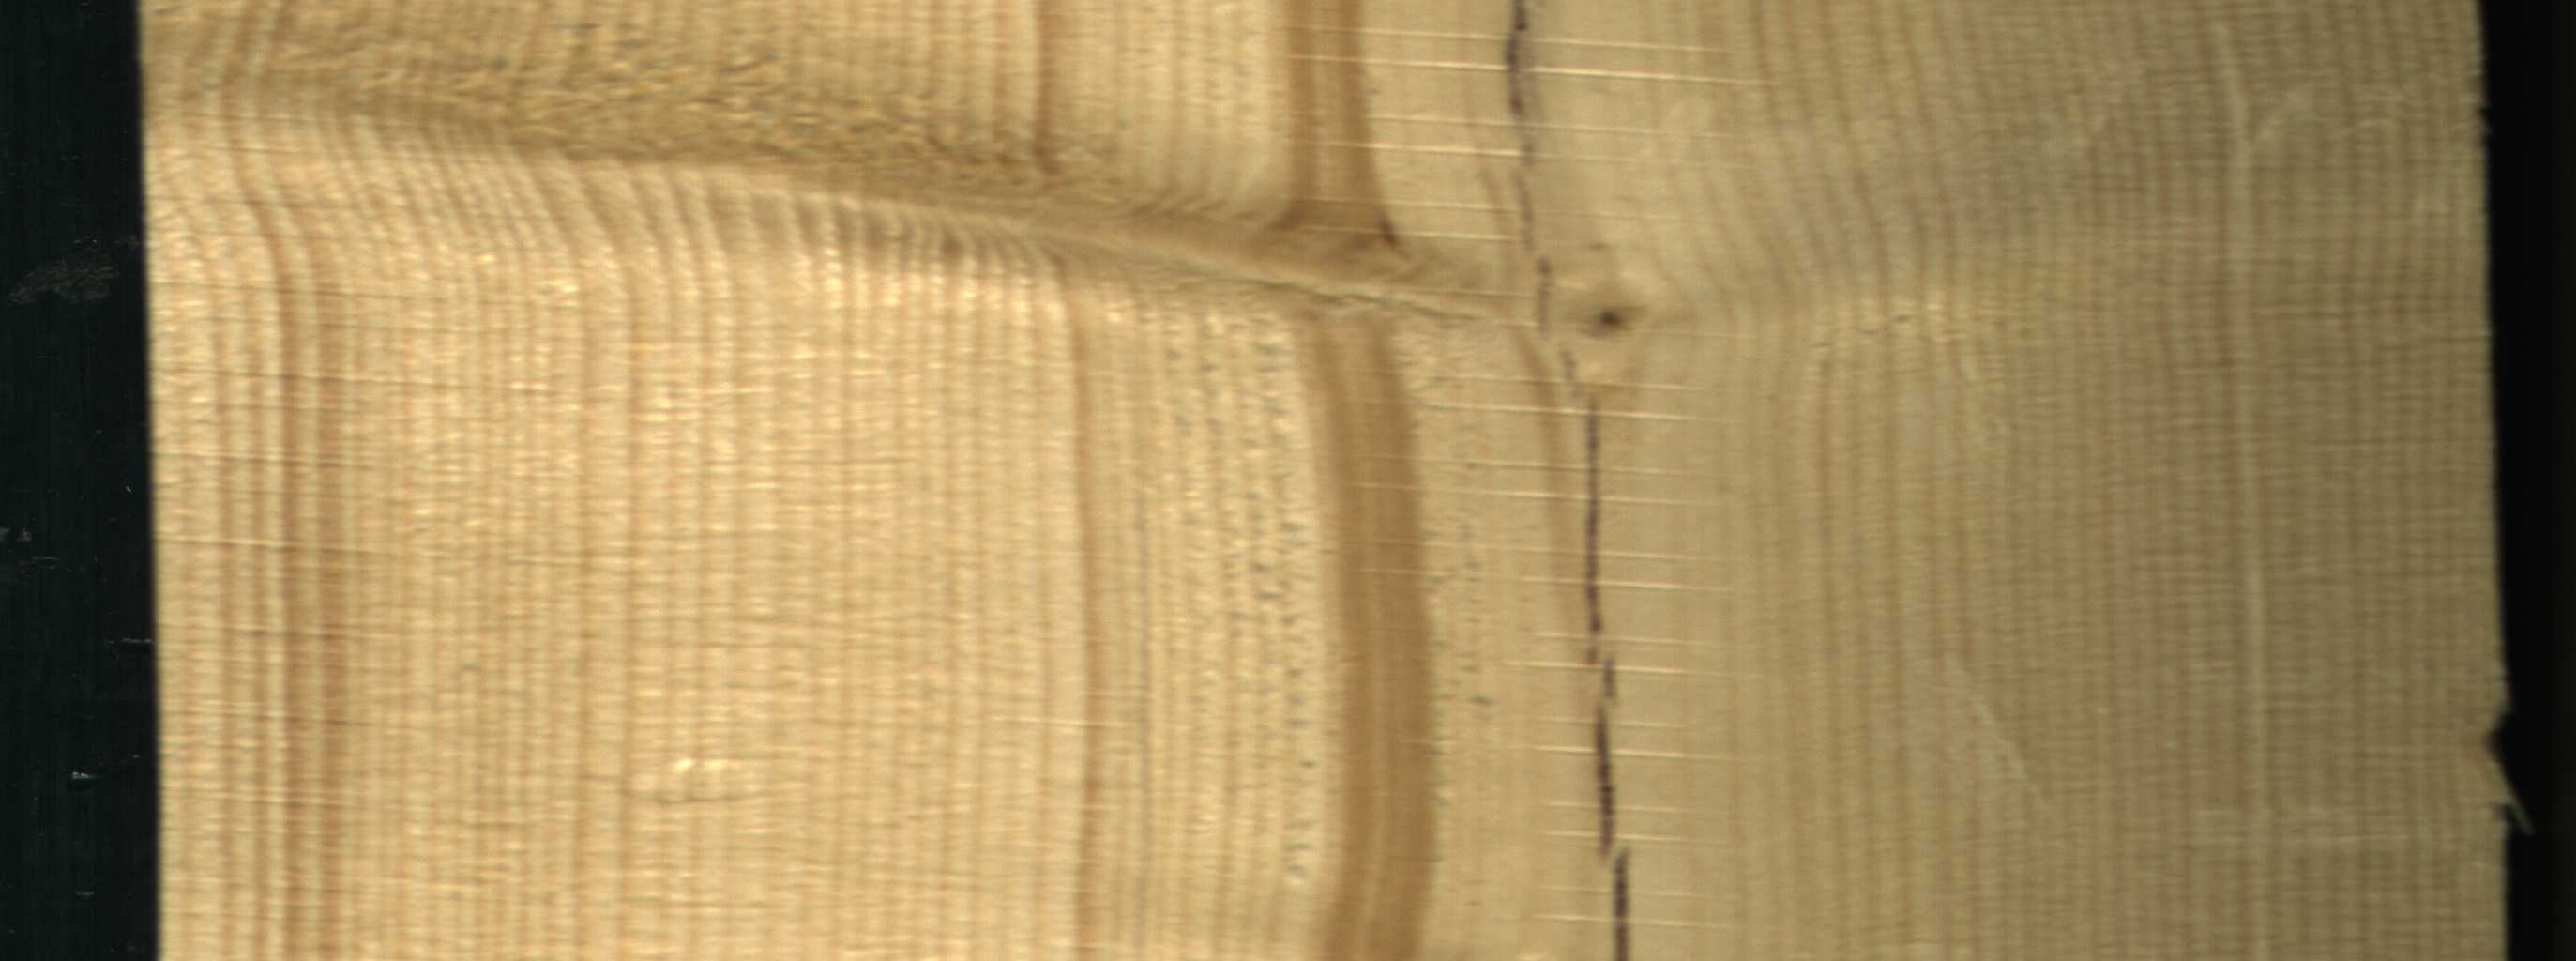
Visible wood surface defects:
Crack
Live_Knot
Live_Knot